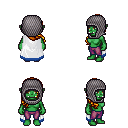
a pixel art fantasy rpg character, female body template, orc, green skin, white trimmed cape, magenta pants, dark blonde right-swept hairstyle, chain hood, four views (front, back, left, right), 2x2 character sprite sheet, small pixel art, hard edges, no anti-aliasing